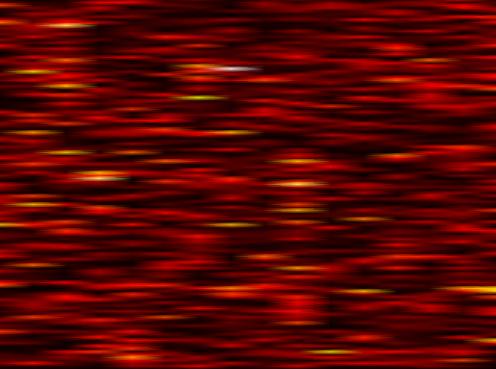
Label: WOLA